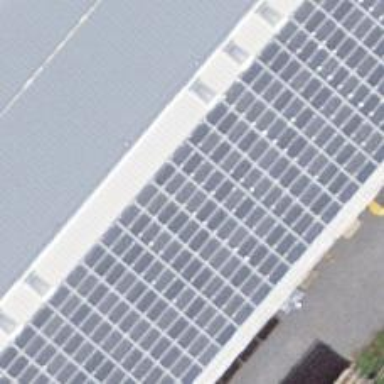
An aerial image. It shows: Solar power generator with photovoltaic panels.